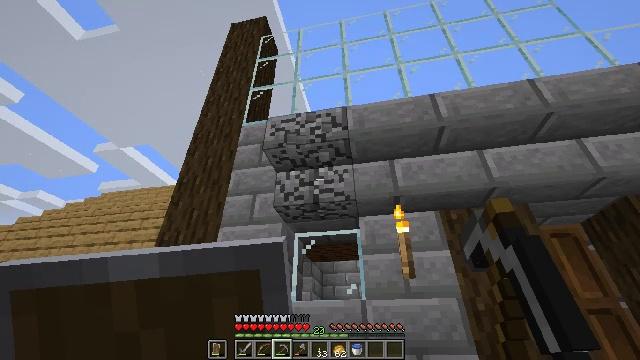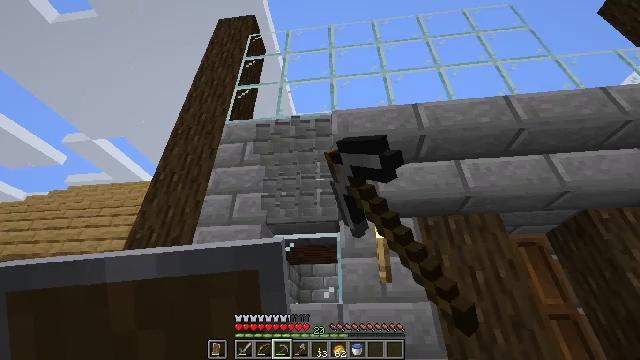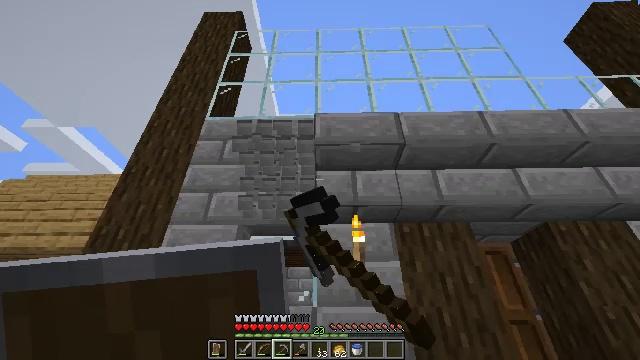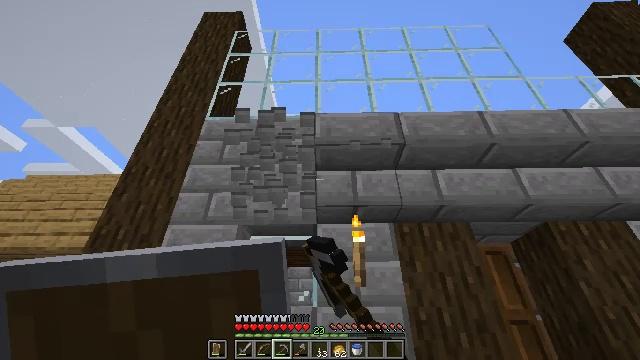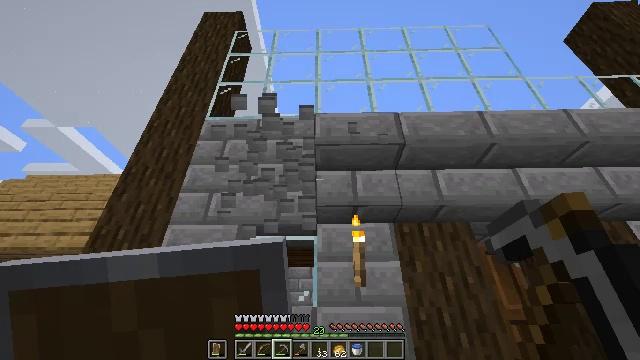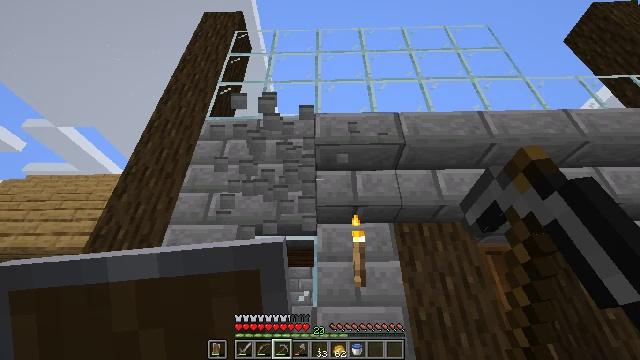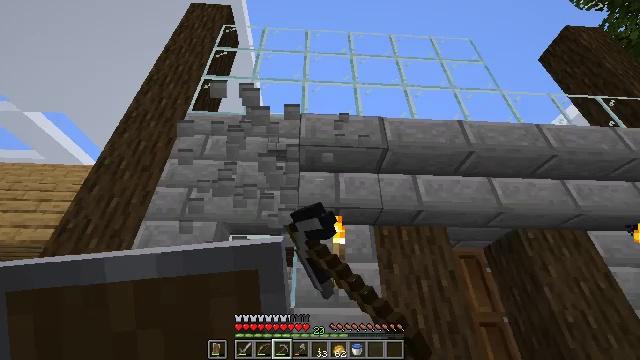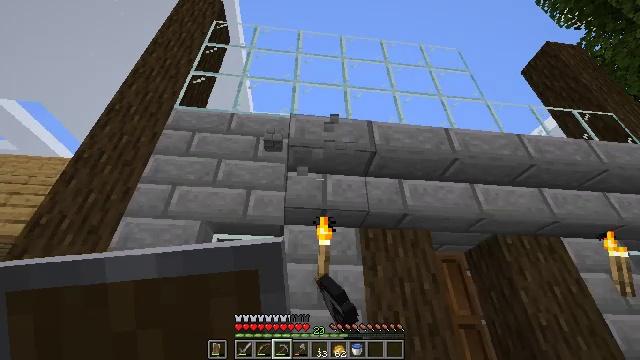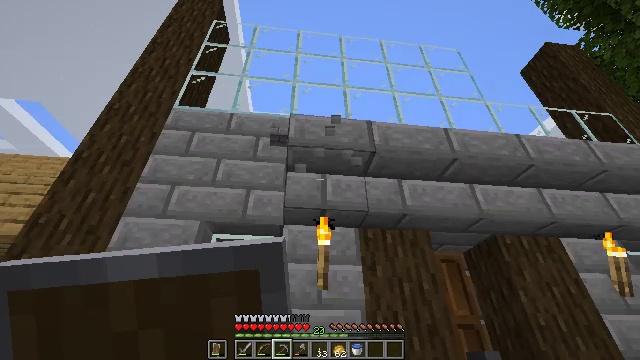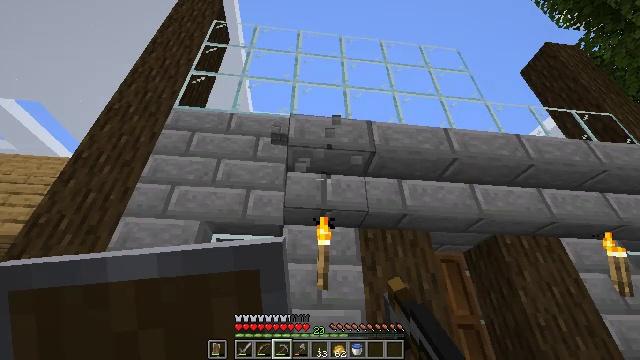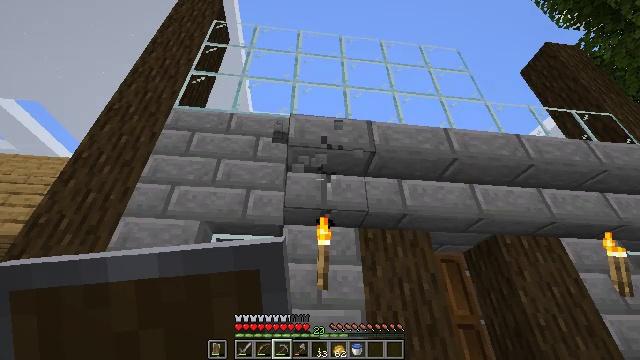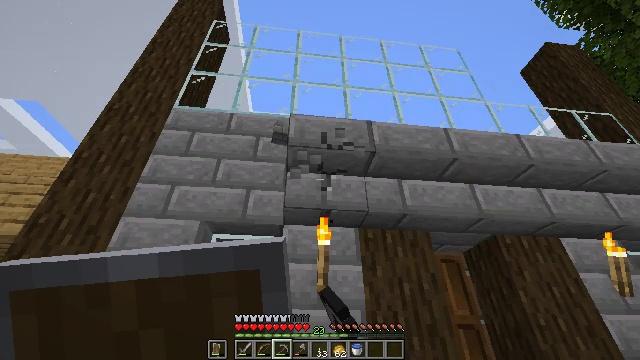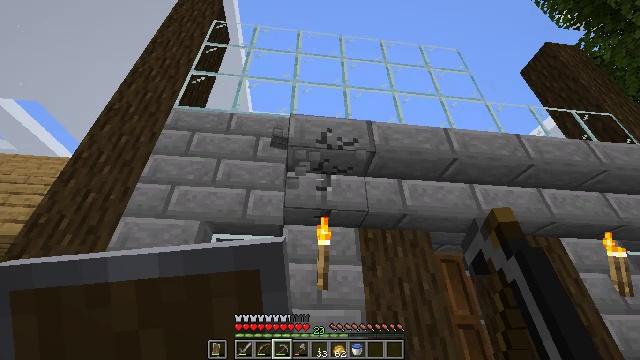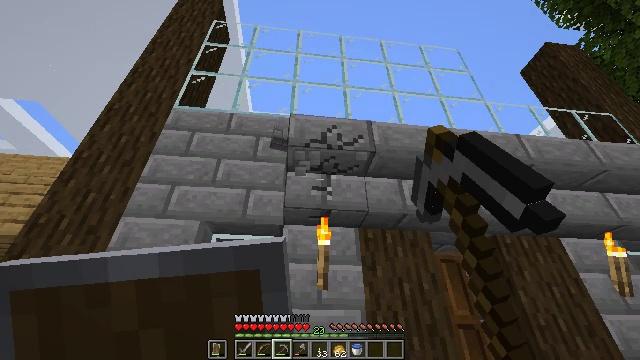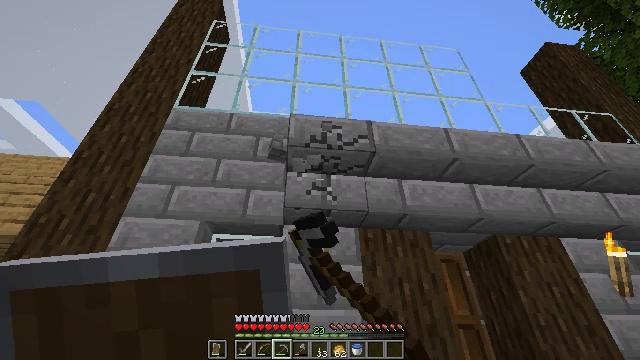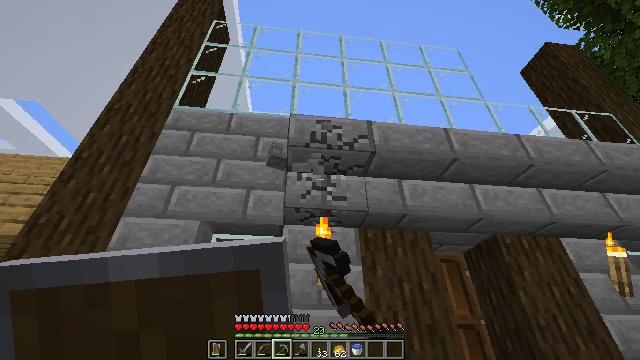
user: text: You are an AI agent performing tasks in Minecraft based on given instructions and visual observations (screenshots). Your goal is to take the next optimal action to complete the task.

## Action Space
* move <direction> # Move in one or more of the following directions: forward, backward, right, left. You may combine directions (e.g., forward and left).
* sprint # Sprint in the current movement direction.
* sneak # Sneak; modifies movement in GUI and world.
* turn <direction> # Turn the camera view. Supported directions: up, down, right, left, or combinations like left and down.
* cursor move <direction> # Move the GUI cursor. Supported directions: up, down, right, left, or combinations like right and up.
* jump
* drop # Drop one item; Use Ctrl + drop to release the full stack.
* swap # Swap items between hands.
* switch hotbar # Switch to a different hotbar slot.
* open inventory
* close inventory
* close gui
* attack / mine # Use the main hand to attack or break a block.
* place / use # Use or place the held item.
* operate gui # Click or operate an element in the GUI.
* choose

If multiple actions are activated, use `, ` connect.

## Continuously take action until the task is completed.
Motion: motion action
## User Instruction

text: Break the stone brick stairs.
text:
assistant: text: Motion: turn right, attack / mine
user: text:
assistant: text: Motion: turn right, attack / mine
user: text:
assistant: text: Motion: attack / mine
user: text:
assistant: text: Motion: attack / mine
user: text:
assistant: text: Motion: attack / mine
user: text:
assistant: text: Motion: turn right, attack / mine
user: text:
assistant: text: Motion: turn right, attack / mine
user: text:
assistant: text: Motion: attack / mine
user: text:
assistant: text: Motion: attack / mine
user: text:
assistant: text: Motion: attack / mine
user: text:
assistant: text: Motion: attack / mine
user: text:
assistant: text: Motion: attack / mine
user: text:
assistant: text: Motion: attack / mine
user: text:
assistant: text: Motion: attack / mine
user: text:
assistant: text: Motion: attack / mine
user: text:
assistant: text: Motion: attack / mine
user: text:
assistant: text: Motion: attack / mine
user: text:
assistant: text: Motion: attack / mine
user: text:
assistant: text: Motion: attack / mine
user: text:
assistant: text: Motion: attack / mine
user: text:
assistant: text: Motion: turn right, attack / mine
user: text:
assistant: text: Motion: attack / mine
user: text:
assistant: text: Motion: move forward and move right, turn right, attack / mine
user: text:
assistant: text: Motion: move forward and move right, turn right, attack / mine
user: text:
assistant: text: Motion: move forward and move right, attack / mine
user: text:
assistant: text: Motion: attack / mine
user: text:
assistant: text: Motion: attack / mine
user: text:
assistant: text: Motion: attack / mine
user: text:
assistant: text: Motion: attack / mine
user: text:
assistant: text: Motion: attack / mine